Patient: sex F, age 63
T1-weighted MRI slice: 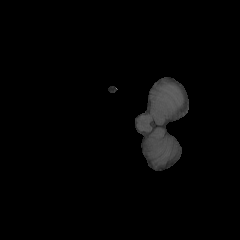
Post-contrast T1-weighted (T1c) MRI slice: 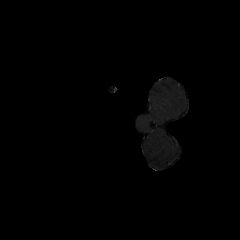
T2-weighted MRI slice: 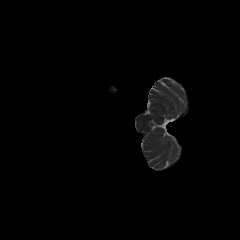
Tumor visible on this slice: no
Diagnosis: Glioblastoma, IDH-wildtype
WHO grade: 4